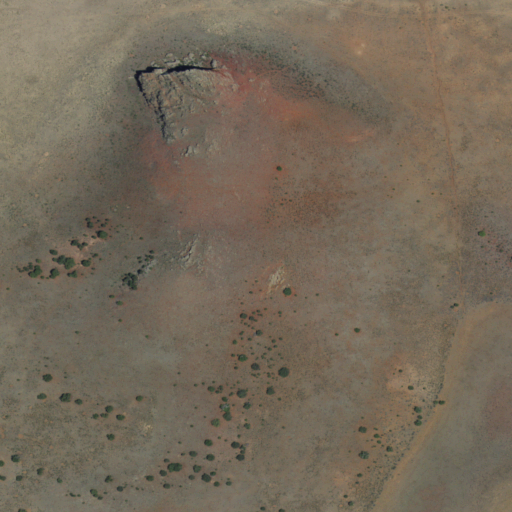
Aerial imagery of cliff(s) in New Mexico named Peñasco Bluff containing only shrub